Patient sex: M
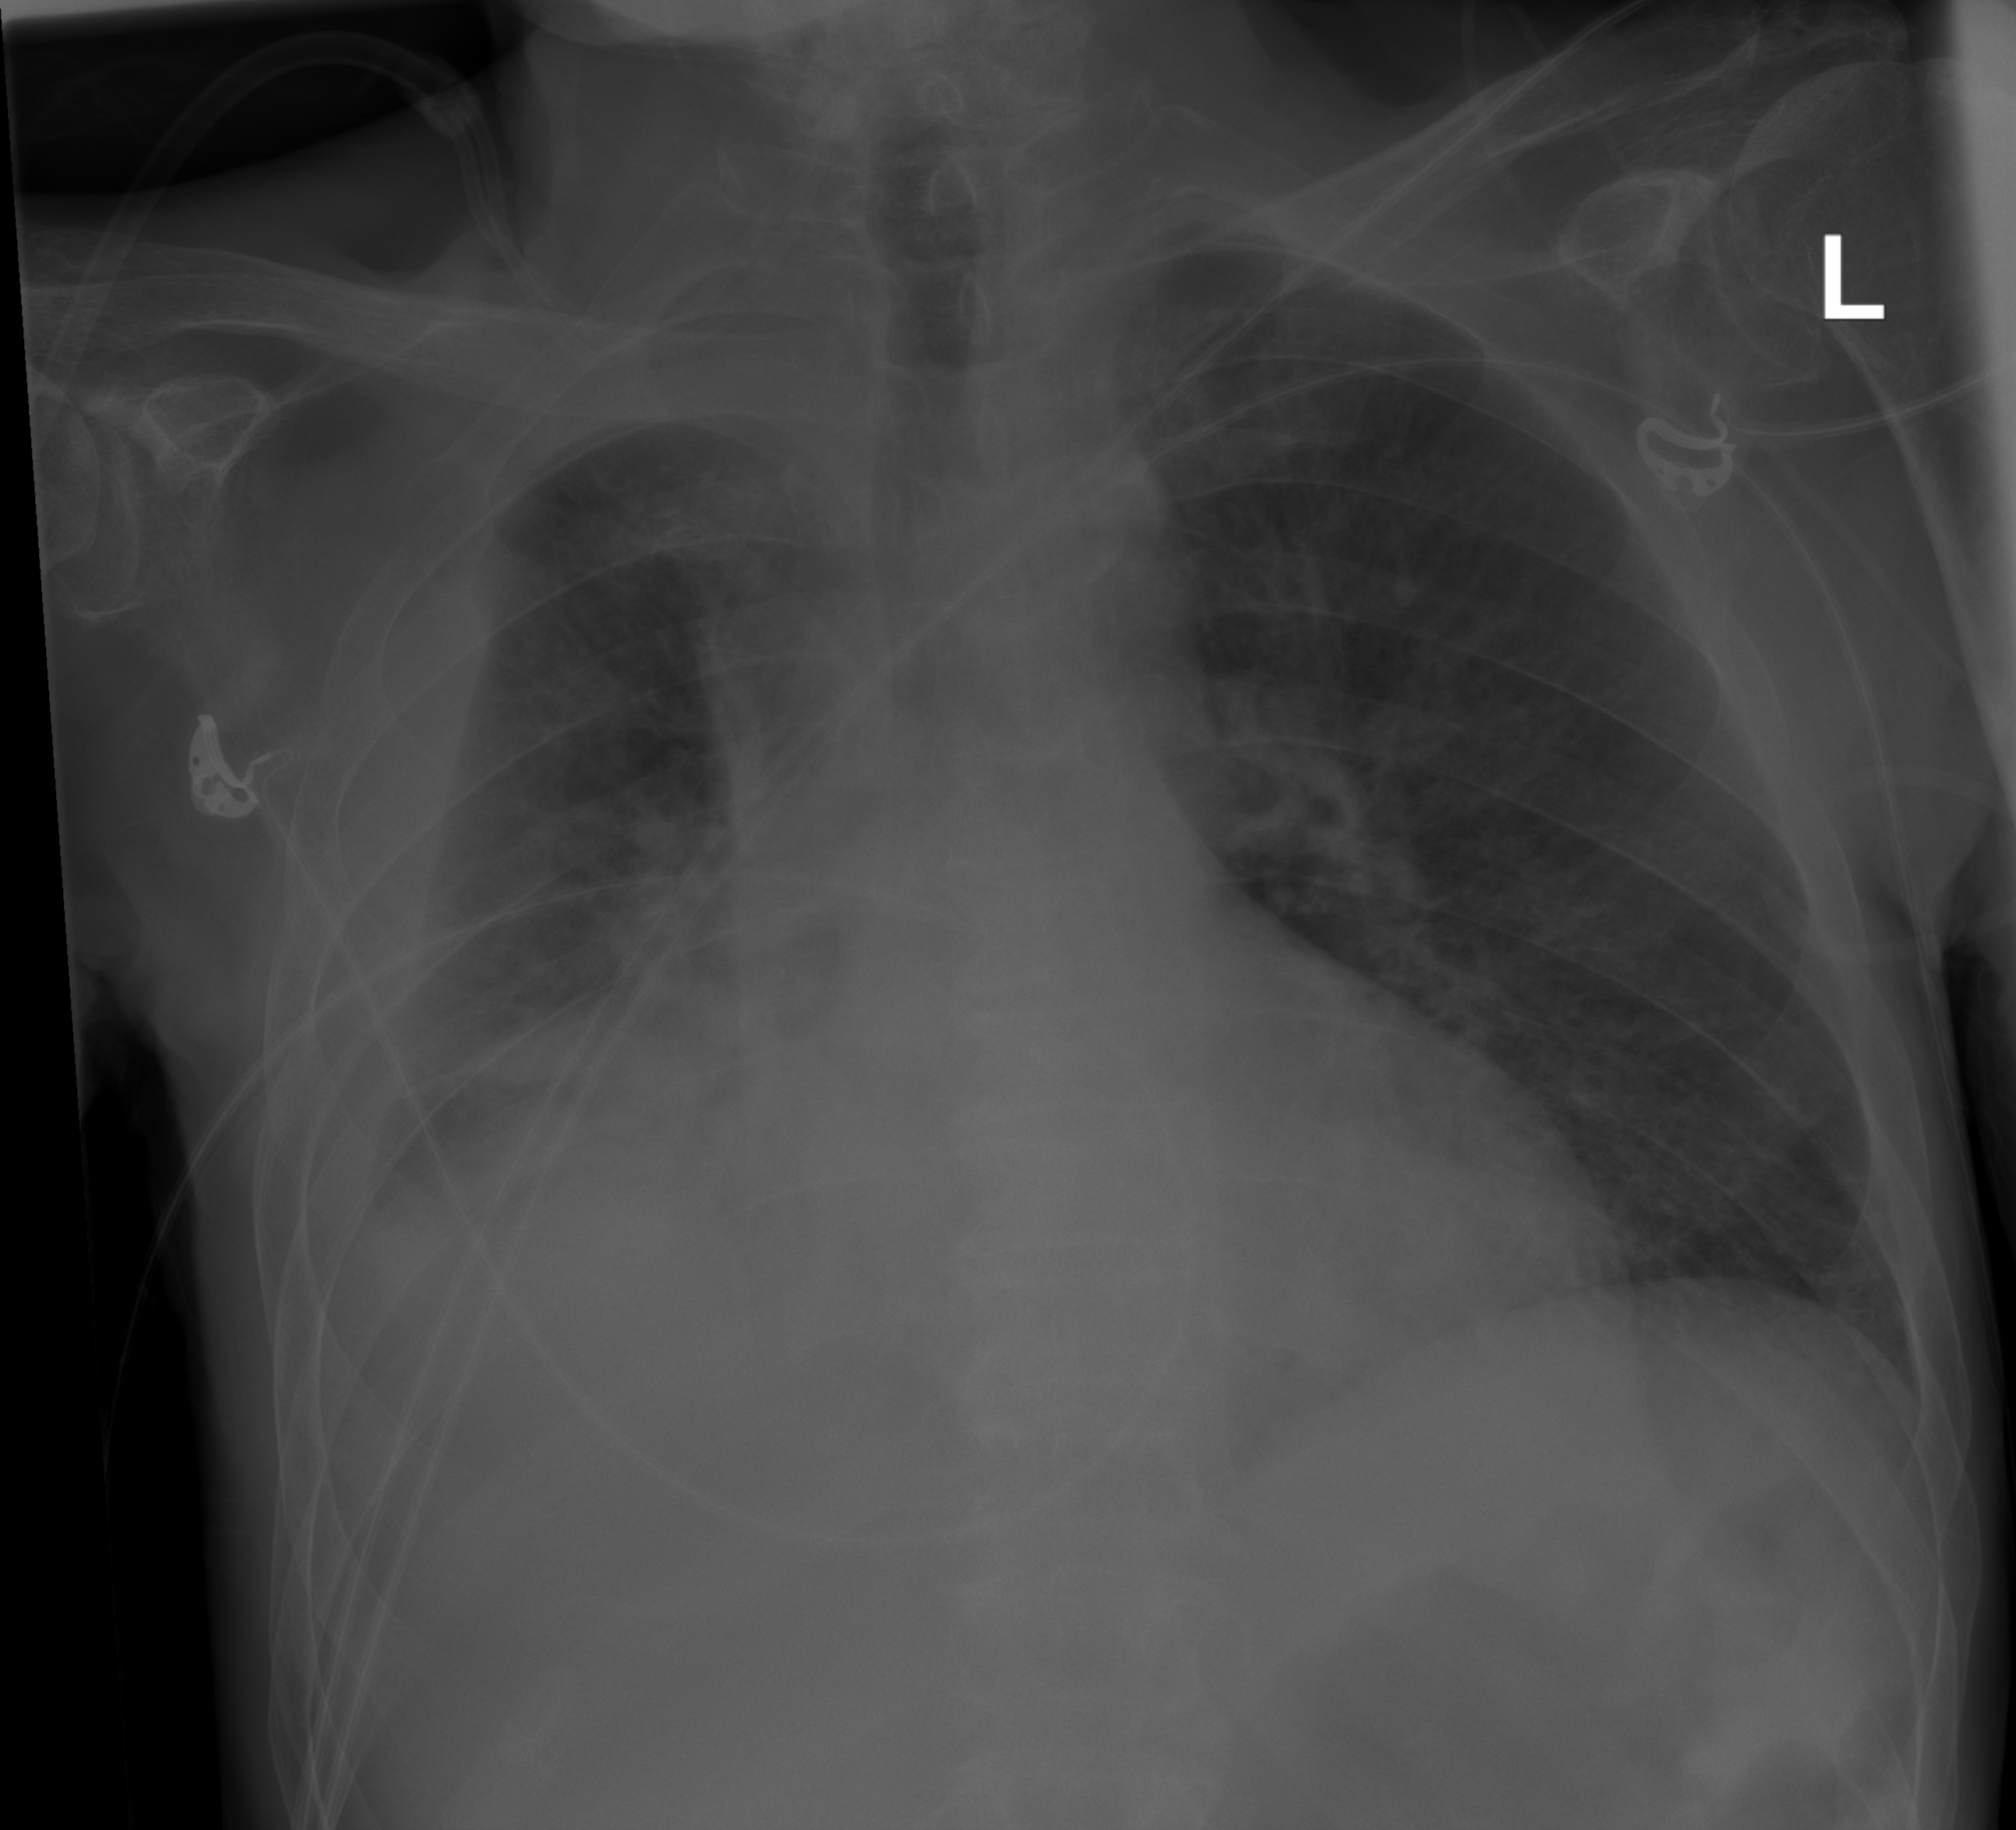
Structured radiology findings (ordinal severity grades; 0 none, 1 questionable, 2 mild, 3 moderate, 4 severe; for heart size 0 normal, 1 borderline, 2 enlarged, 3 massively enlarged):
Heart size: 1
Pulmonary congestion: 0
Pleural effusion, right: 3
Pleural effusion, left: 0
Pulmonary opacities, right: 0
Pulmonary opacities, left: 0
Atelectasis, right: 3
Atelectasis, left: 0